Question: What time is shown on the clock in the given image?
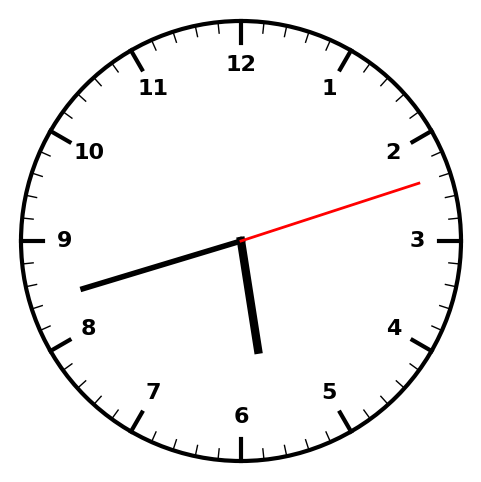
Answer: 05:42:12